Field crop: maize
Growth stage: 2
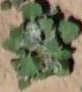
Species: chenopodium